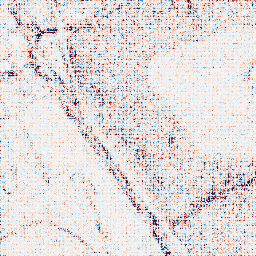
Category: wavelet
Decomposition family: wavelet_biorthogonal
Decomposition parameters: wavelet: bior5.5
level: 1
Upsampling method: sinc_hamming
Upsampling parameters: scale: 4
kernel_size: 4
Upsampling scale: 4